Question: How can I get a list of users within an LDAP group, even if that group happens to be the primary group for some users?
For example, suppose "Domain Users" is "Domain Leute" in German. I want all members of "CN=Domain Leute,DC=mycompany,DC=com". How would I know that is the well-known "Domain Users" group?
Or what if some users' primary group was changed to "CN=rebels,DC=mycompany,DC=com", and I wanted to get members of THAT group? Users don't have a memberOf property for their primary group, and the primary group won't have a member property listing them.
This is what I see when viewed via LDAP (ie, no MS extensions):

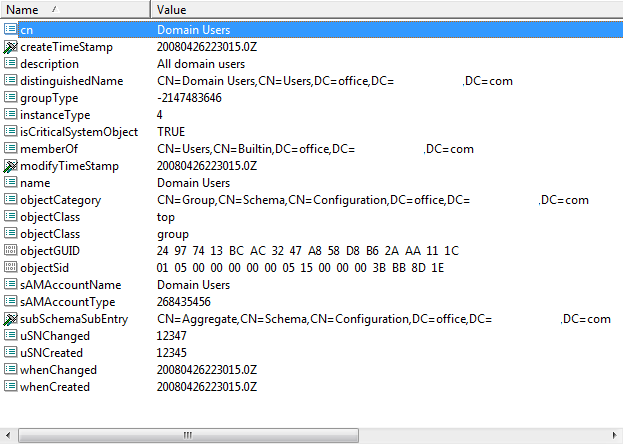
Answer: You need to find out primaryGroupToken from the Group object first. If you are using ADSIEdit, you need to make sure you have "Constructed" filter on to see this calculated attribute. For Domain Users, the primaryGroupToken should be 513.
Then, you neeed to find all the users with primaryGroupID set to this value. Here is the ldap query you should write to find out all users with Domain Users set as the primary group.
'''
(&(objectCategory=person)(objectClass=user)(primaryGroupID=513))
'''
Here is the steps to show primaryGroupToken in LDAP Browser. I am using LDAP browser 2.6 build 650. Right click your profile and click properties

Go to LDAP Settings tab and click Advanced button.

Add an extra operational attribute
Click button and close the properties page. Now, you should see the in your group object.